Field crop: maize
Growth stage: 2
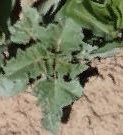
Species: datura